Question: So while I was practicing variations of switch-case blocks, I wanted to try and loop the Switch-Case part of the program from within which I am not able to do so far in my trials.
- - -
My research only shows people looping the Switch-Case externally (like a Switch-Case inside a while loop or for loop etc), but could not find examples of any one trying to build a loop from within the Switch-Case block of code.
I don't mind if the solution repeats the code from beginning or starts from a external point outside Switch-Case again, but the purpose is to get the program to somehow re-execute the Switch-Case without enveloping that same Switch-Case in a loop.
I am learning C programming again after a long time hence I really did a long search for this but could not find an apt result. Maybe I am also doing a long search after a long time so I might have lost the touch.
There is a similar question but the solution given and accepted by the user indicates something different than what i am asking for here. Question :
<URL>
Here is my code:-
'''
#include <stdio.h>
int main()
{
int input;
printf( "4. Play game
" ); //i have re-edited the question and shortened the code and included what I additionally tried as per the advice, to focus on the question more, w/o changing the main question .
printf( "Selection: " );
scanf( "%d", &input );
switch ( input )
{
case 4:
printf( "Thanks for playing! Taaaa
" );
break;
default:
while(input!=4) //just a sample condition, and i know that it doesnt check for letters or characters as input, but that is not the point. I just want to see if a solution on similar thought/methodology exists.
{
printf( "no u have to give a correct input
" );
scanf("%d", &input);
continue; // I tried a Goto and return; in this loop as well only to realize that it will not jump me out of this loop and back into the program.
}
}
return 0;
}
'''
Alternatively, what can I do to the while loop that I used which worked inaccurately yet without errors or warnings. The while loop, as I described earlier above, did not execute the blocks inside cases but it just broke out.
The output image:
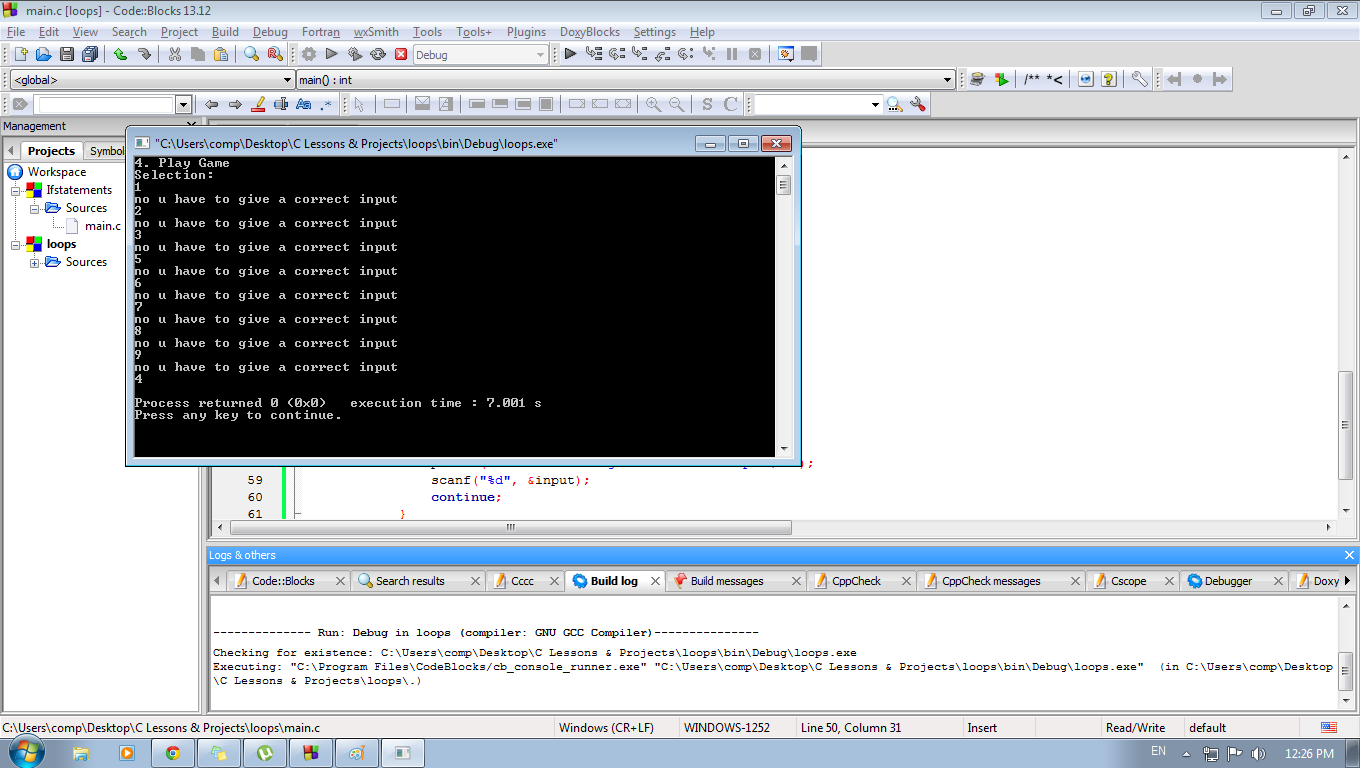
Answer: If you want insane code, you can mess around with variants on this code:
'''
#include <stdio.h>
/*
** DISCLAIMER
** This is an appalling idea - do not use it.
** But it seems to meet the criteria of SO 30553881.
** Maybe.
*/
extern void PlayGame(void);
extern void DesignGame(void);
extern void PlayMultiplayer(void);
int main(void)
{
int input;
printf("1. Play game
");
printf("2. Design game
");
printf("3. Play multiplayer
");
printf("4. Exit
");
printf("5. Auto-try-again
");
printf("Selection: ");
if (scanf("%d", &input) == 1)
{
redo:
switch (input)
{
while (input > 0 && input != 4)
{
case 1:
PlayGame();
break;
case 2:
DesignGame();
break;
case 3:
PlayMultiplayer();
break;
case 4:
printf("Taaaa!
");
break;
default:
printf("no u have to give a correct input
");
break;
}
if (input != 4 && scanf("%d", &input) == 1)
goto redo;
}
}
return 0;
}
void PlayGame(void) { printf("%s called
", __func__); }
void DesignGame(void) { printf("%s called
", __func__); }
void PlayMultiplayer(void) { printf("%s called
", __func__); }
'''
Note that the 'break;' statements after the case labels break the 'while' loop, not the 'switch'. You could use 'continue' instead of 'break', but that would mean that the next iteration will execute 'PlayGame()' and then exit the loop (because of the 'break' -- unless you replace that 'break' with 'continue', or a 'goto' of some sort, or a 'return').
## DISCLAIMER
But it does show that you can do all sorts of things in C that really are insane. You could look up <URL>.